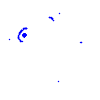
Particle: proton